Question: I have tried variations of code for this, but some of the characters are repeating in the text boxes.
I want seven different characters in seven text boxes.
See picture for reference.... thank you in advance

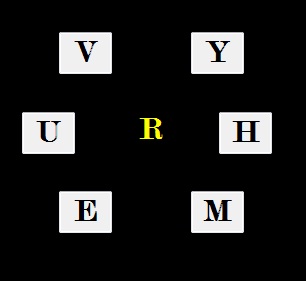
Answer: '''
Random rnd = new Random();
var chars = "ABCDEFGHIJKLMNOPQRSTUVWXYZ";
var sevenRandomChars = chars.OrderBy(_ => rnd.Next()).Take(7).ToList();
'''